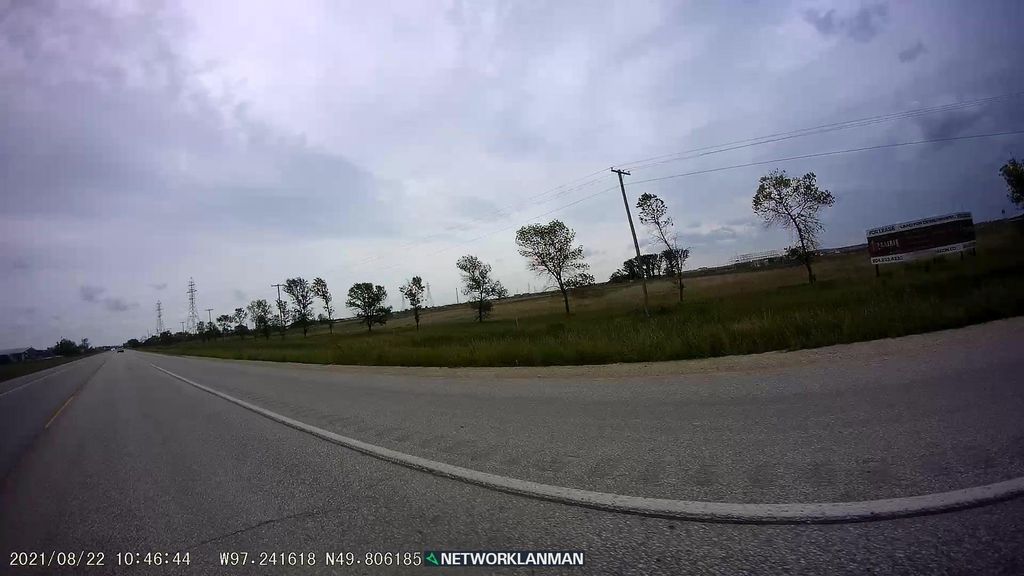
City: winnipeg